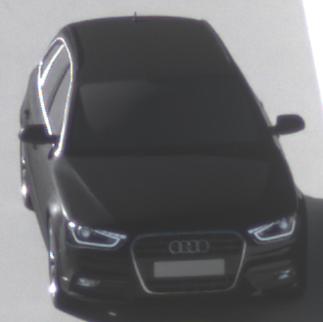
Make: Audi
Model: A4 Avant 1.8 TFSI
Detailed model: A4 (B8) Avant
Model produced from: 2012/02
Model produced until: 2015/04
Doors: 5
Color: black
Road condition: dry road
Daytime: morning or afternoon
Contrast: high contrast